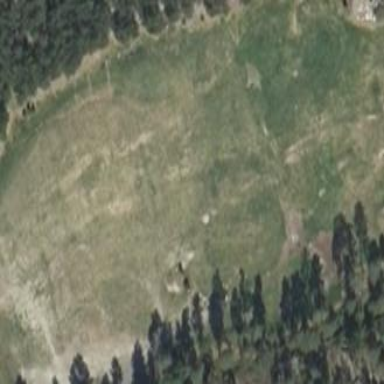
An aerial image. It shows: Driving range for golf practice.